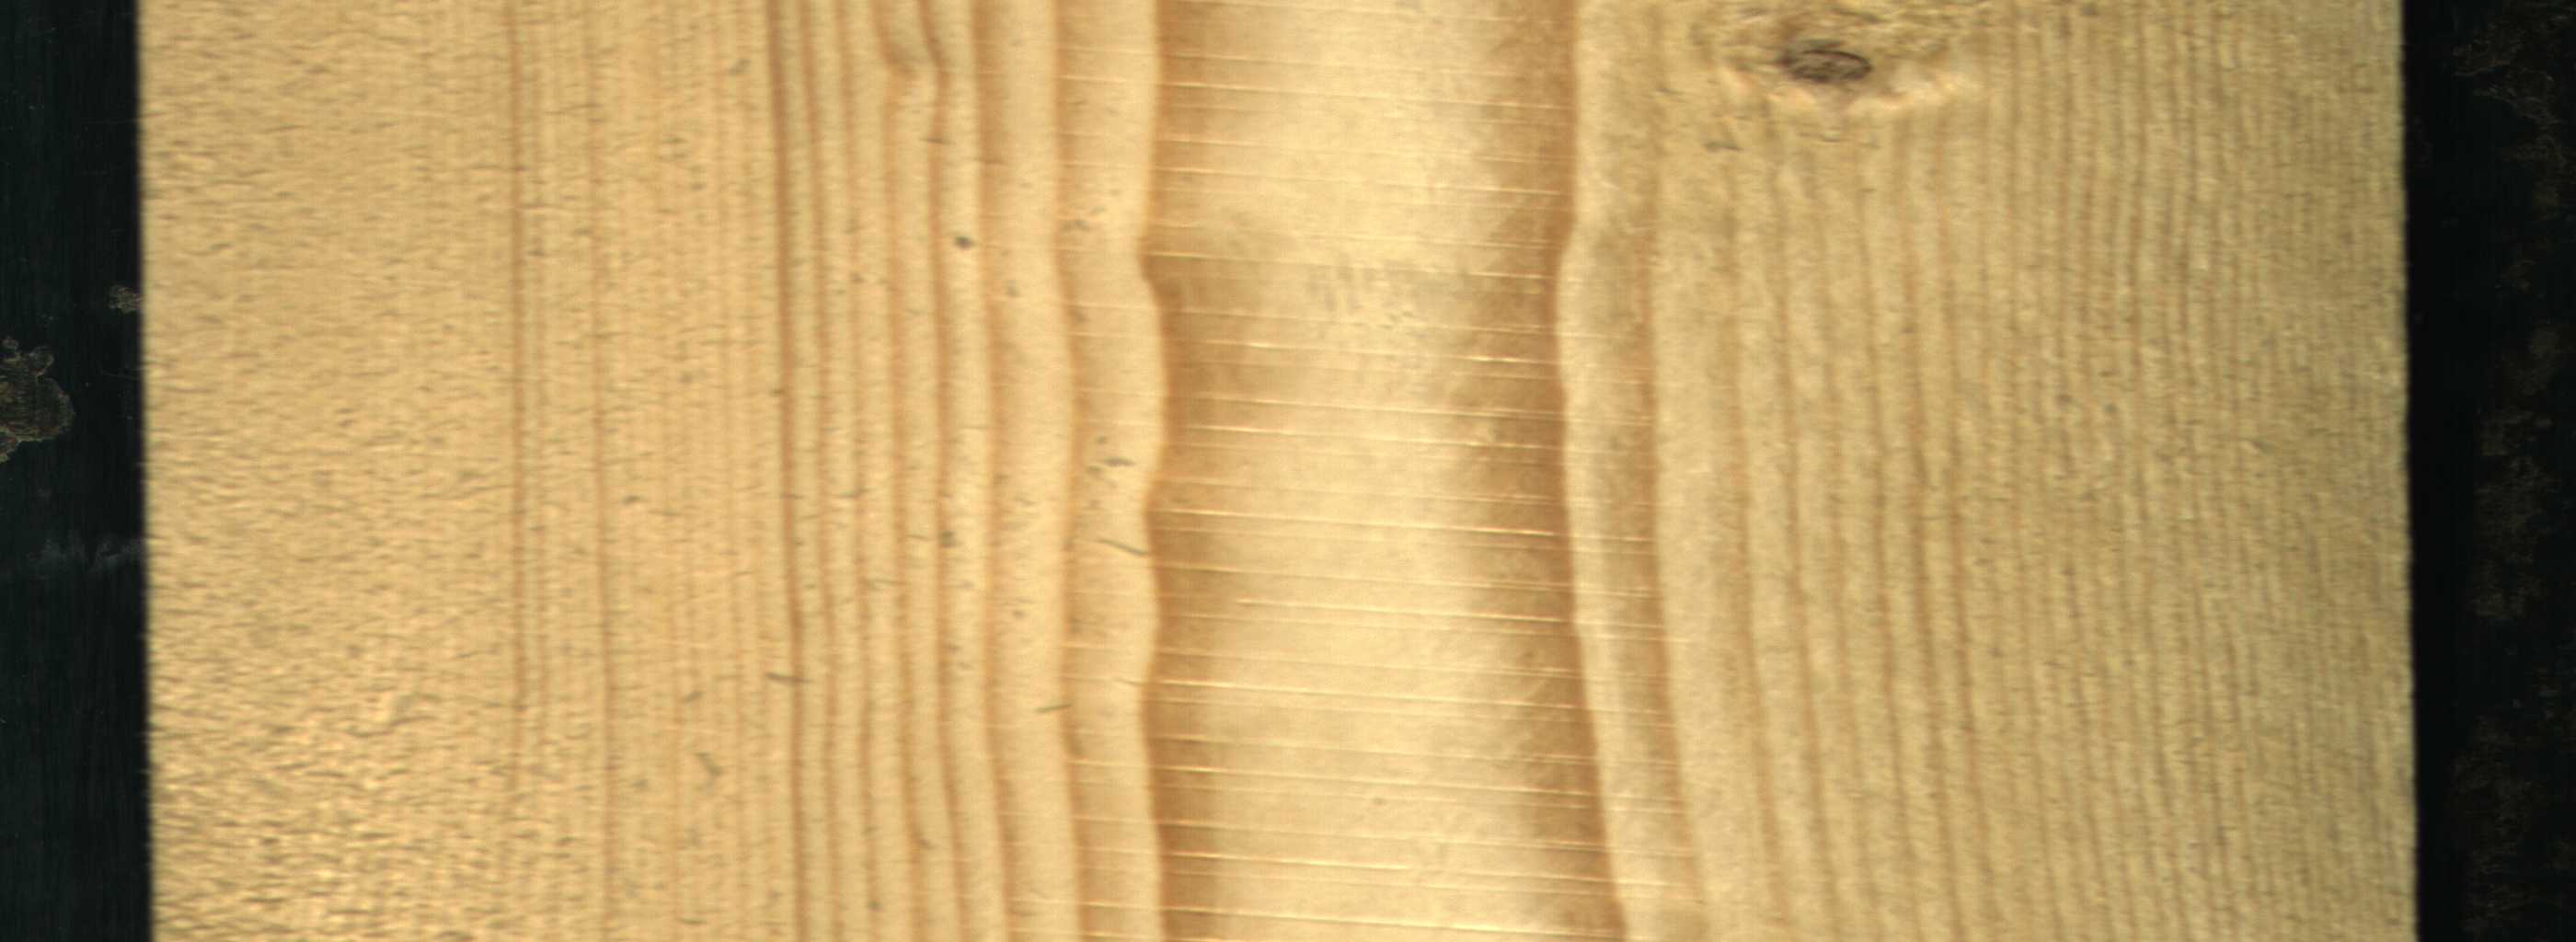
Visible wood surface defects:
Live_Knot